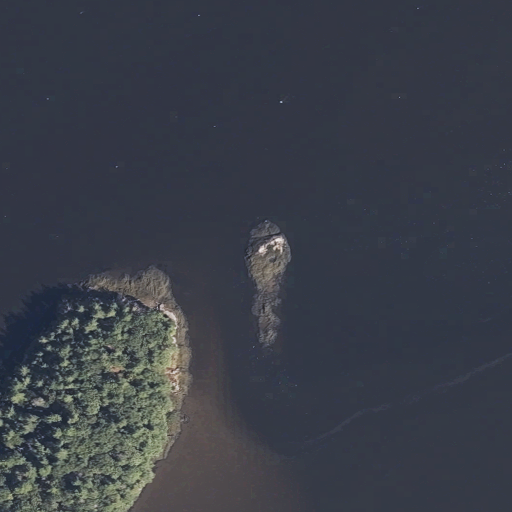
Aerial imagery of island in Maine named Castle Rock containing open water, mixed forest, evergreen forest, barren land, and herbaceous wetlands